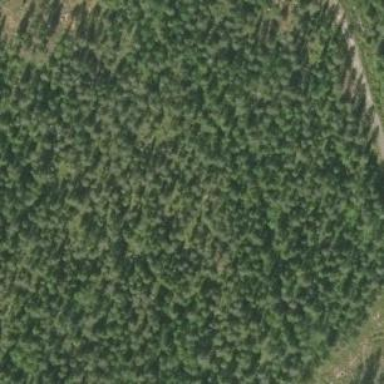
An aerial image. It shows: Needle-leaved woodland.